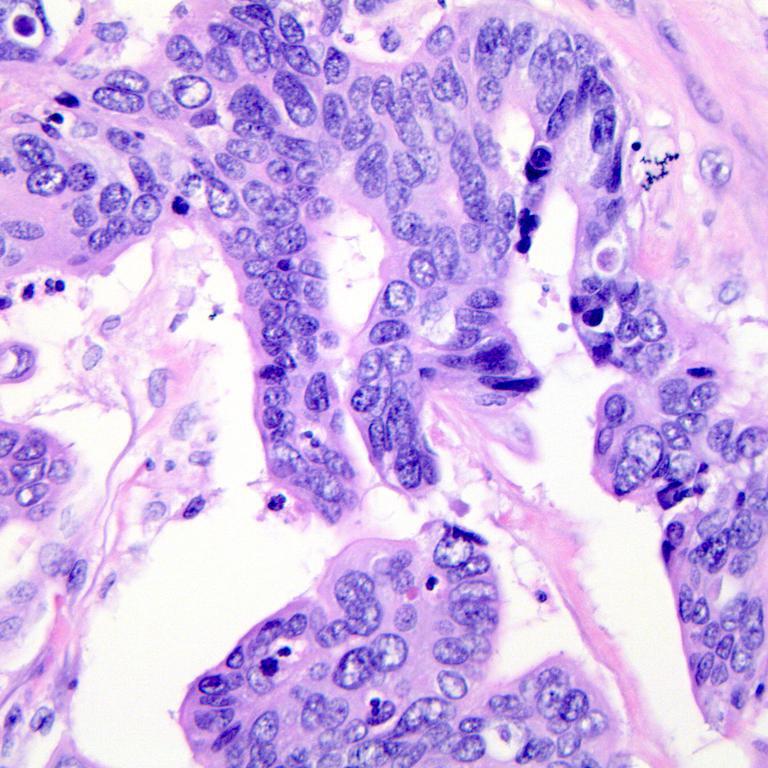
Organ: colon
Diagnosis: adenocarcinomas